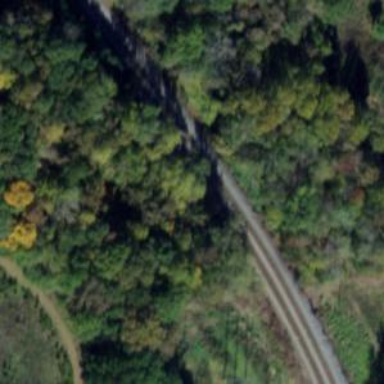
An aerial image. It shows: Railway siding with rails.